Question: I add a new Keywords object to the main rule set at run time. But except those keywords, other rules are colored properly.
Can anyone explain why words loaded at runtime don't get highlighted?
'''
using (Stream stream = typeof(Window1).Assembly.GetManifestResourceStream("testAvalonEdit.MyLang.xshd")) {
using (XmlReader reader = new XmlTextReader(stream)) {
xshd = HighlightingLoader.LoadXshd(reader);
customHighlighting = HighlightingLoader.Load(xshd, HighlightingManager.Instance);
updateStandardParametersList();
}
}
HighlightingManager.Instance.RegisterHighlighting("MyLang Highlighting", new string[ { ".s" }, customHighlighting);
'''
Where, the highlighted method is:
'''
void updateStandardParametersList() {
//find existing color. It exists for sure.
XshdColor existingColor = xshd.Elements.OfType<XshdColor>().Where(xc => string.Equals(xc.Name, "StandardParametersColor", StringComparison.CurrentCultureIgnoreCase)).First();
XshdKeywords newKeyWords = new XshdKeywords();
newKeyWords.ColorReference = new XshdReference<XshdColor>(existingColor);
//I add new words to the Keywords object
for(int i = 1; i < 25; i++)
newKeyWords.Words.Add("A000" + i.ToString("00"));
for(int i = 1; i < 25; i++)
newKeyWords.Words.Add("B000" + i.ToString("00"));
for(int i = 1; i < 5; i++)
newKeyWords.Words.Add("C0000" + i);
XshdRuleSet mainRuleSet = xshd.Elements.OfType<XshdRuleSet>().Where(o => string.IsNullOrEmpty(o.Name)).First();
mainRuleSet.Elements.Add(newKeyWords);
}
'''
Thanks!
---
# Update 1
After trying Daniel's suggestion,
'''
xshd = HighlightingLoader.LoadXshd(reader);
updateStandardParametersList();
customHighlighting = HighlightingLoader.Load(xshd, HighlightingManager.Instance);
'''
I get this exception:

So, why is this exception thrown? All I am trying to do is add 'Keywords' object and setting its color to a predefined color in XSHD.
Or, is it not the right way?
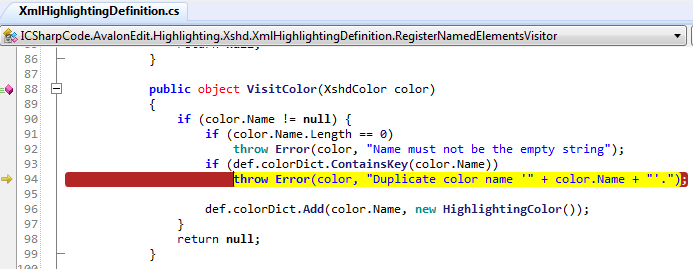
Answer: The call 'HighlightingLoader.Load(xshd)' creates an 'IHighlightingDefinition' from the information stored in the 'xshd' object. If you change the 'xshd' later, the 'IHighlightingDefinition' won't know about those changes.
To fix this problem, call 'HighlightingLoader.Load()' only after you are done updating the highlighting:
'''
xshd = HighlightingLoader.LoadXshd(reader);
updateStandardParametersList();
customHighlighting = HighlightingLoader.Load(xshd, HighlightingManager.Instance);
'''
---
For the duplicate color exception: the expression 'new XshdReference<XshdColor>(existingColor)' corresponds to an XSHD color that is defined inline on the keywords element (it is a color definition, not just a reference). Thus, you have multiple definitions for the color.
To create a reference to the existing named color, use:
'''
newKeyWords.ColorReference = new XshdReference<XshdColor>(null, "StandardParametersColor");
'''